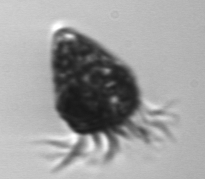
Label: Strombidium_morphotype2